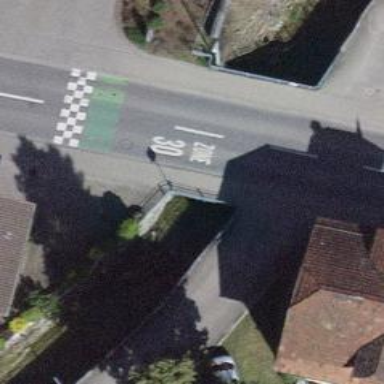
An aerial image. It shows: Residential road with bridge. There are separate sidewalks on both sides.